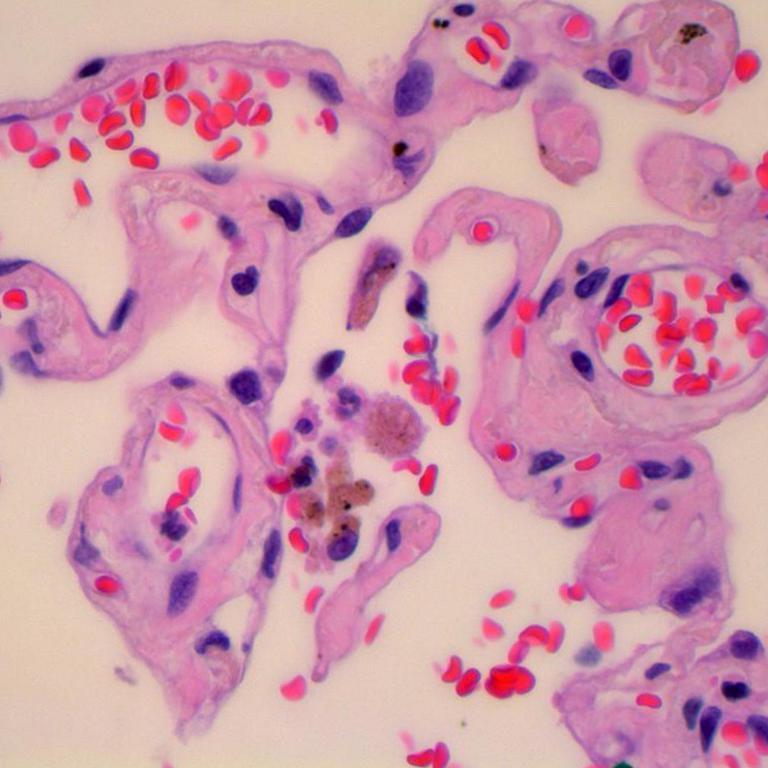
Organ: lung
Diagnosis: benign